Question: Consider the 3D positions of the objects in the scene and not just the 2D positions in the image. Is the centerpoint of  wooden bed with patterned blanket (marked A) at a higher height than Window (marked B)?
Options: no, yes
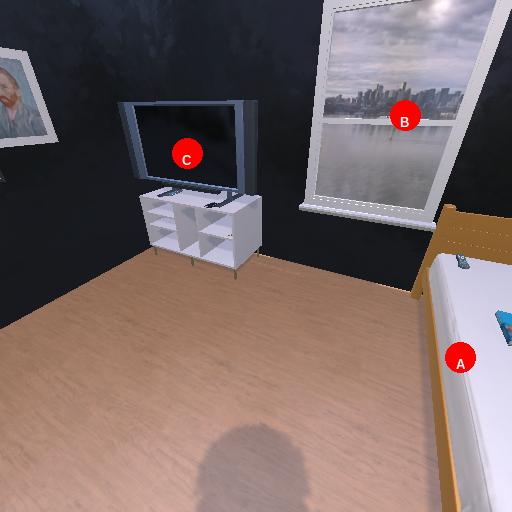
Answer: no